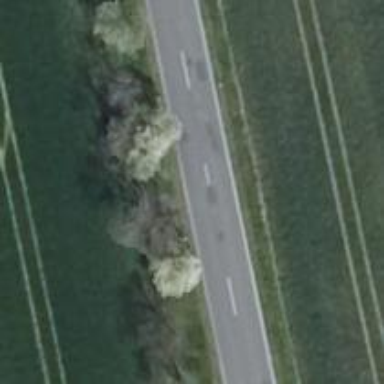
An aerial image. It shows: Row of deciduous broadleaved trees.